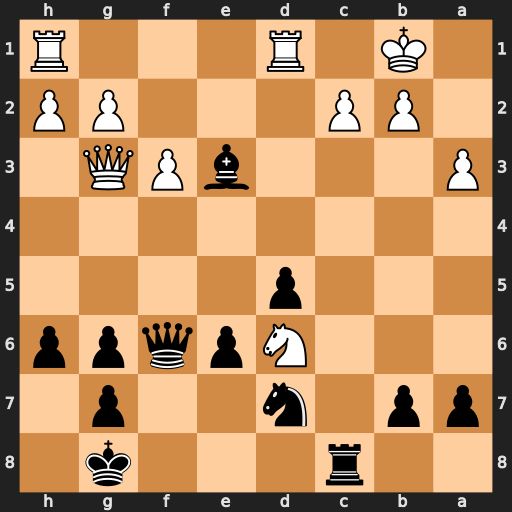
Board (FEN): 2r3k1/pp1n2p1/3Npqpp/3p4/8/P3bPQ1/1PP3PP/1K1R3R
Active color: b
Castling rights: -
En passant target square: -
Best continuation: Bf4 Nxc8 Bxg3